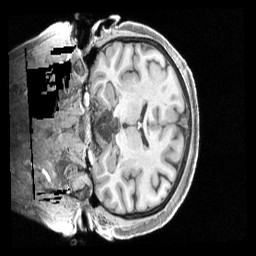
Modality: T1w
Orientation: coronal
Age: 68
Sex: female
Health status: healthy
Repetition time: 2.4 s
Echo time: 0.00222 s